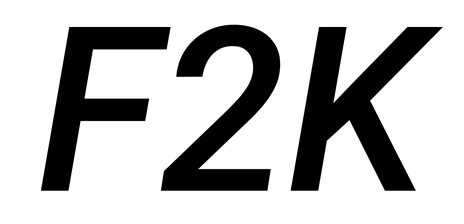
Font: Roboto-Italic_Medium_Italic